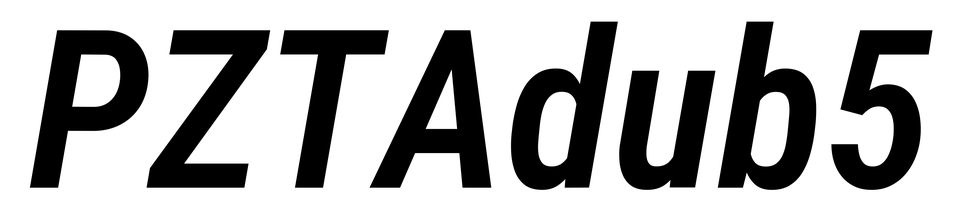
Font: Roboto-Italic_Condensed_SemiBold_Italic